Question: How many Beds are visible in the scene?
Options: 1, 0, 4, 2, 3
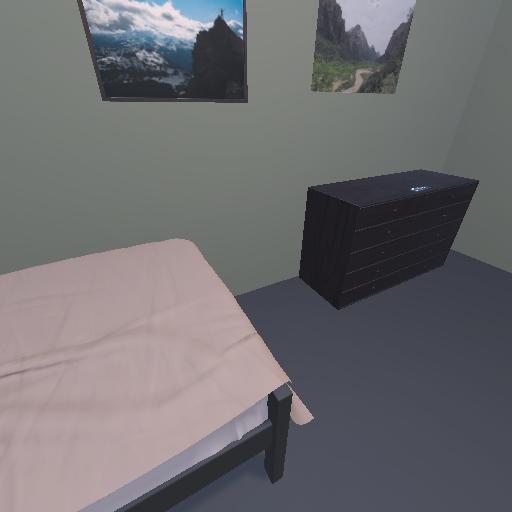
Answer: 1